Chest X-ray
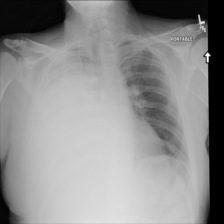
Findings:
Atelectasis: negative
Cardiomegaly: negative
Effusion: negative
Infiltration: negative
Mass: negative
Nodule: negative
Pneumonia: negative
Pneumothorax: negative
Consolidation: negative
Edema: negative
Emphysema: negative
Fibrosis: negative
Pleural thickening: negative
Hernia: negative